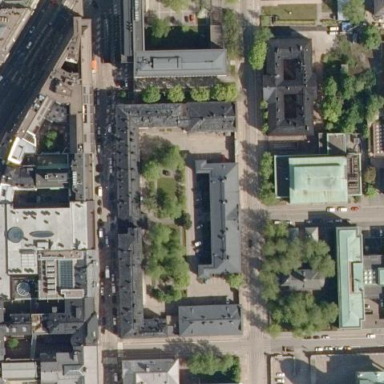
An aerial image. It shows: View of university building.